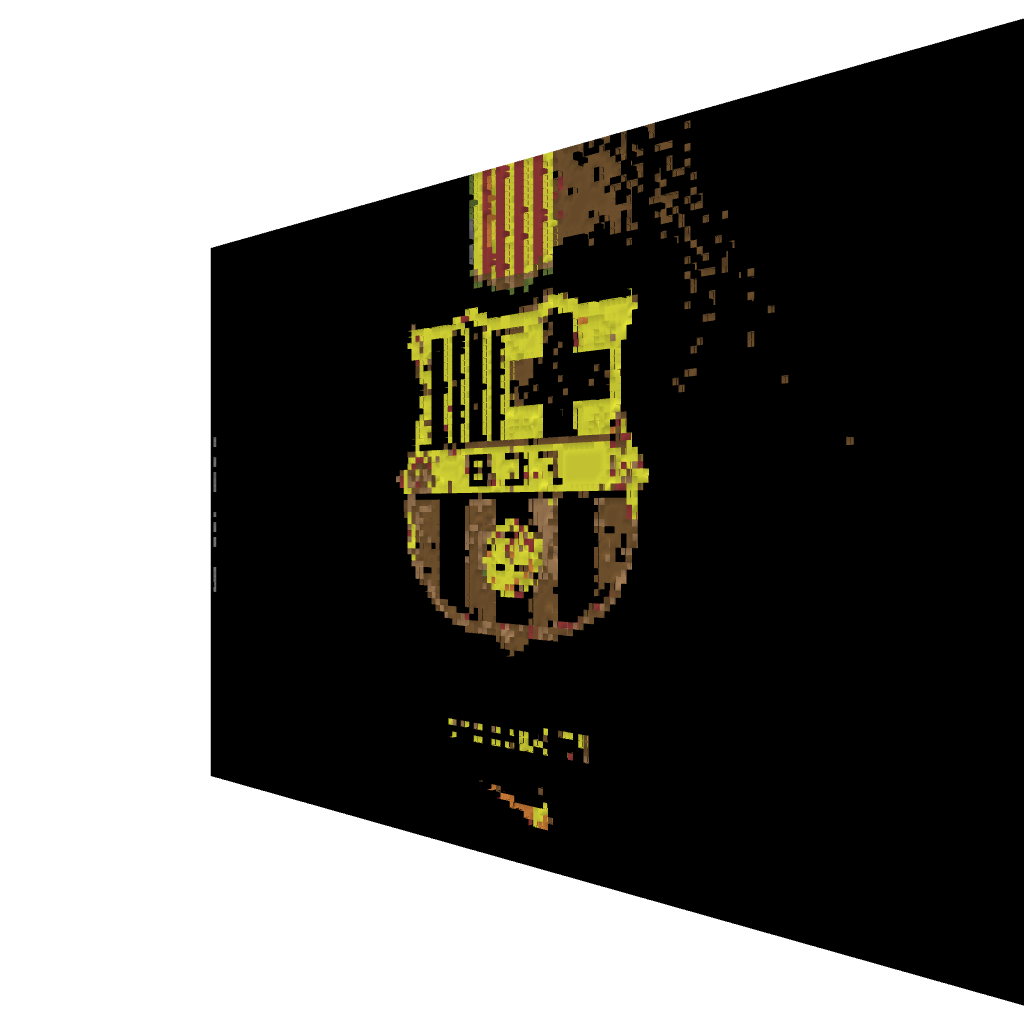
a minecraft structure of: F.C Barcelona good quality